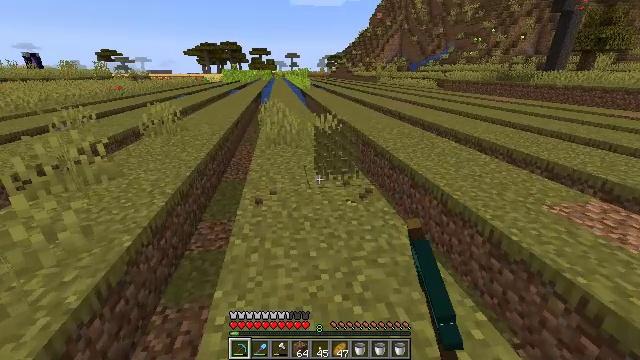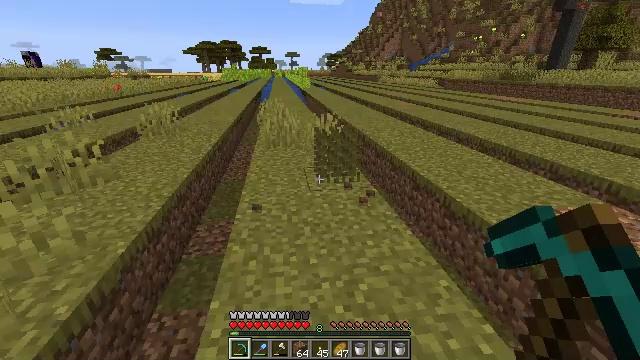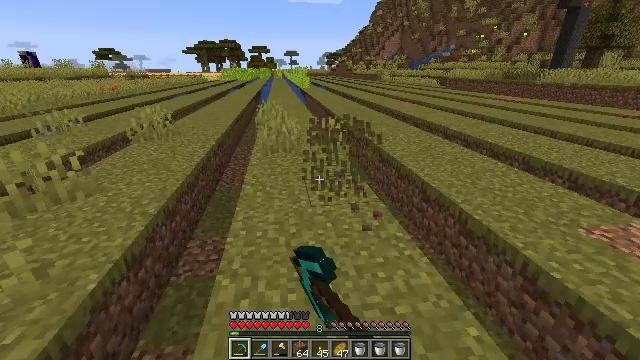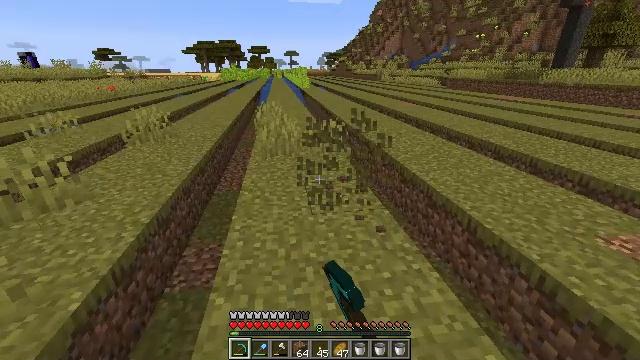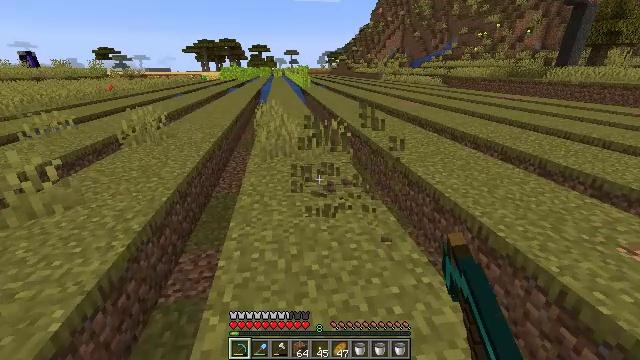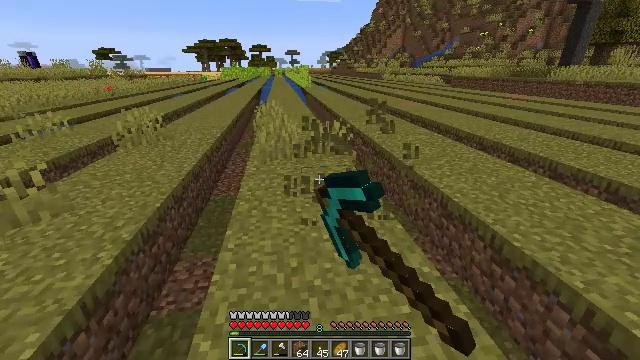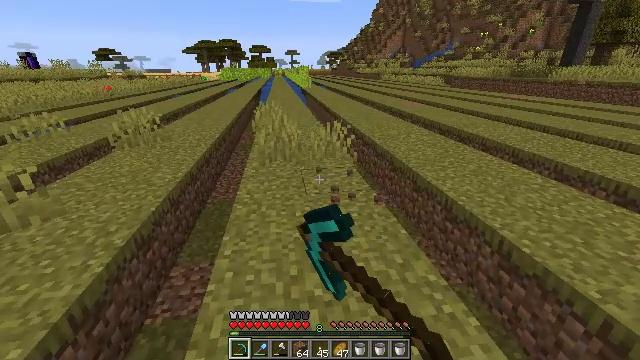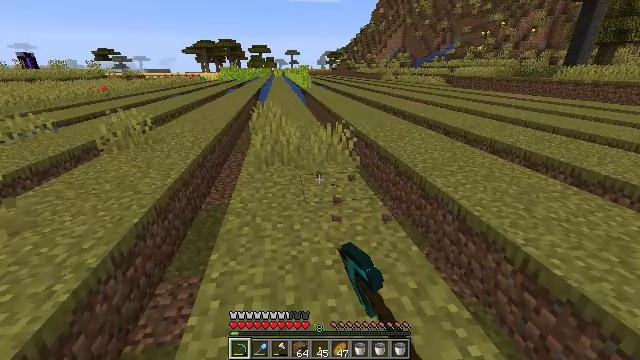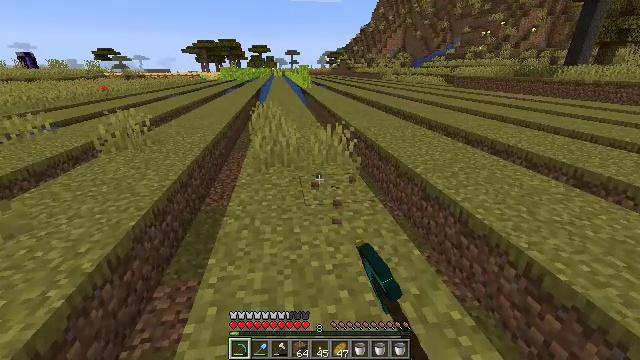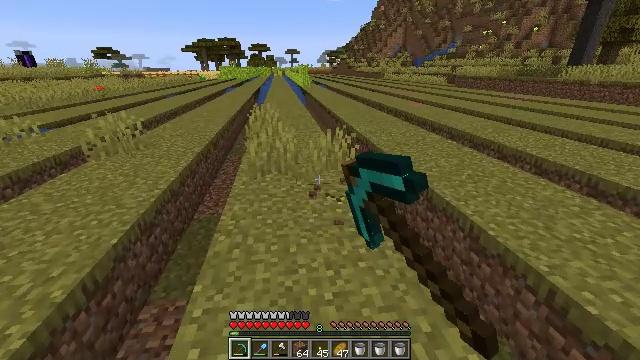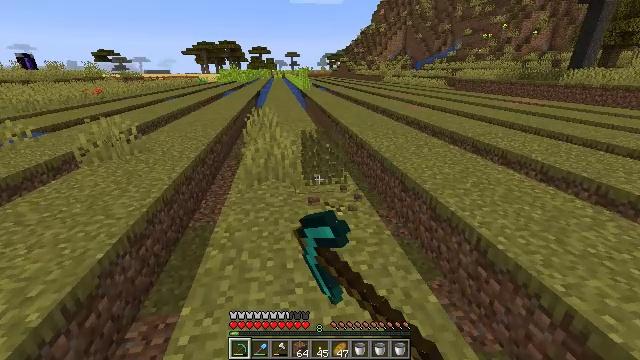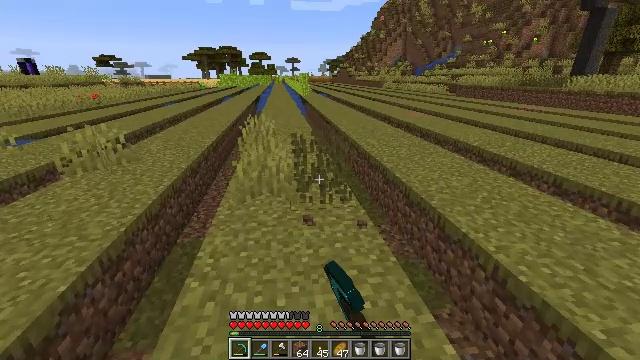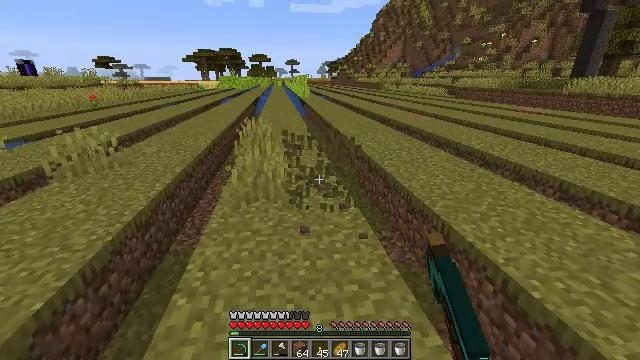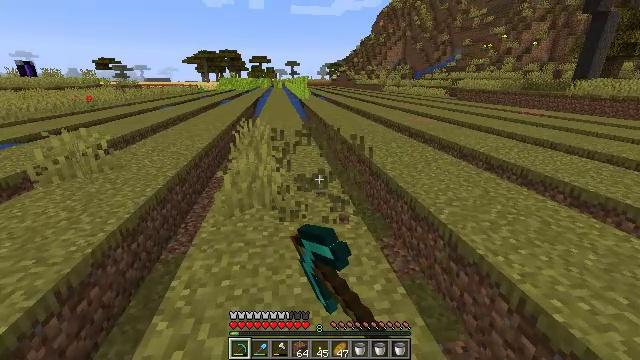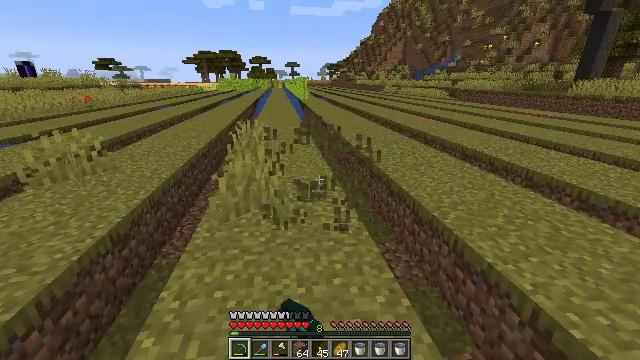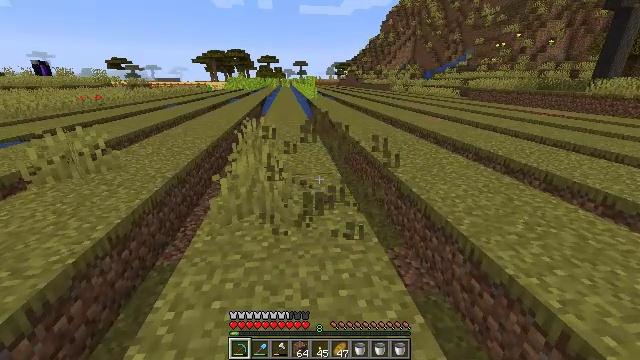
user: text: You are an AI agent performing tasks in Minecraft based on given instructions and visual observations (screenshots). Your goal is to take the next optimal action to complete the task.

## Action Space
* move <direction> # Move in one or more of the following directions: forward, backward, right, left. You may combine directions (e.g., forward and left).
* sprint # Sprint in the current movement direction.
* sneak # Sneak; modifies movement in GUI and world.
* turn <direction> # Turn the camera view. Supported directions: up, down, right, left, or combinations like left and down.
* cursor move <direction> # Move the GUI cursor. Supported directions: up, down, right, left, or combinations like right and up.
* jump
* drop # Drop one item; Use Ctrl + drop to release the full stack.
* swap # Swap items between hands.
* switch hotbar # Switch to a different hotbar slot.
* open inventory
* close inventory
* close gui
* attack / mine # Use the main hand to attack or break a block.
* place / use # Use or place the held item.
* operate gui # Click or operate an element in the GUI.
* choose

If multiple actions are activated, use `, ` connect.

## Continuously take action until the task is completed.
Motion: motion action
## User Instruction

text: Break the grass block.
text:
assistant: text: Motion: move forward, attack / mine
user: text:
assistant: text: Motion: move forward, attack / mine
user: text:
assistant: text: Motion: move forward, attack / mine
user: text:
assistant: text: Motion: move forward, attack / mine
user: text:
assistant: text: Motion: move forward, attack / mine
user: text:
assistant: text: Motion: move forward, attack / mine
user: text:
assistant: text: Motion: move forward, attack / mine
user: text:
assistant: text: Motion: move forward, attack / mine
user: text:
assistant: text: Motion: move forward, attack / mine
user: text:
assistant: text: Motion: move forward, attack / mine
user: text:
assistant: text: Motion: move forward, turn up, attack / mine
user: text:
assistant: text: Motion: move forward, attack / mine
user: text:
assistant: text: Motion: move forward, attack / mine
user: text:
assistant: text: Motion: move forward, attack / mine
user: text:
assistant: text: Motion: move forward, turn left, attack / mine
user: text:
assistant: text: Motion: move forward, turn left and down, attack / mine
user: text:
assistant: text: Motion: move forward, turn left, attack / mine
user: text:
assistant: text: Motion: move forward, attack / mine
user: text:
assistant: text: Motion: move forward, attack / mine
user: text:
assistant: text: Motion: move forward, attack / mine
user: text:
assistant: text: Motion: move forward, attack / mine
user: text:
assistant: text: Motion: move forward, attack / mine
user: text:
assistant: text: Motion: move forward, attack / mine
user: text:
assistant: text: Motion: move forward, attack / mine
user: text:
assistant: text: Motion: move forward, attack / mine
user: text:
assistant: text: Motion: move forward, attack / mine
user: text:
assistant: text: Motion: move forward, attack / mine
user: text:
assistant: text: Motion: move forward, attack / mine
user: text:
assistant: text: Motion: move forward, attack / mine
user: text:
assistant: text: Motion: move forward, attack / mine